Question: Count the number of objects in the diagram.
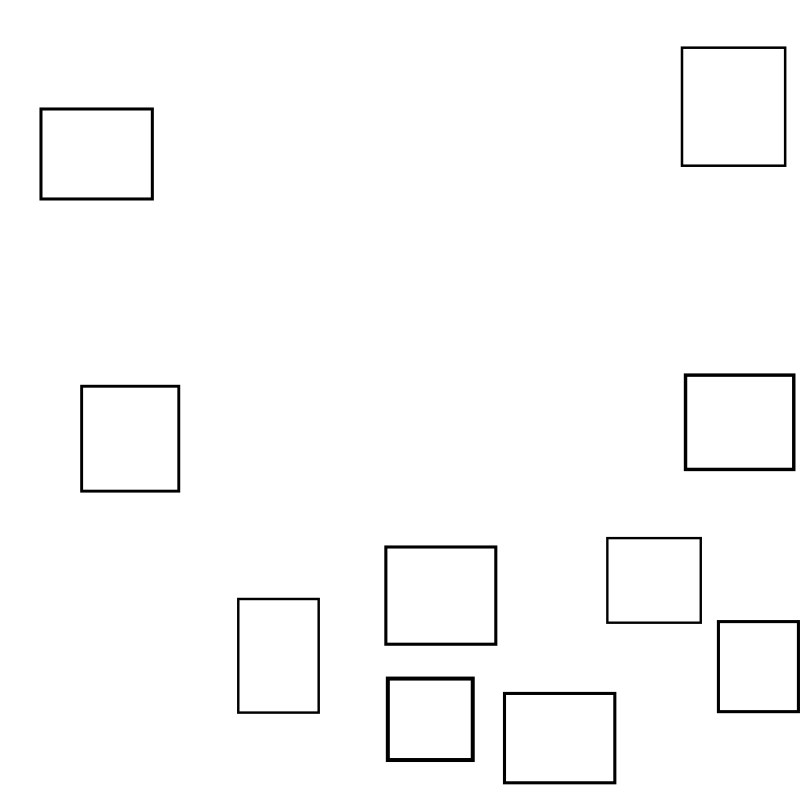
Answer: 10